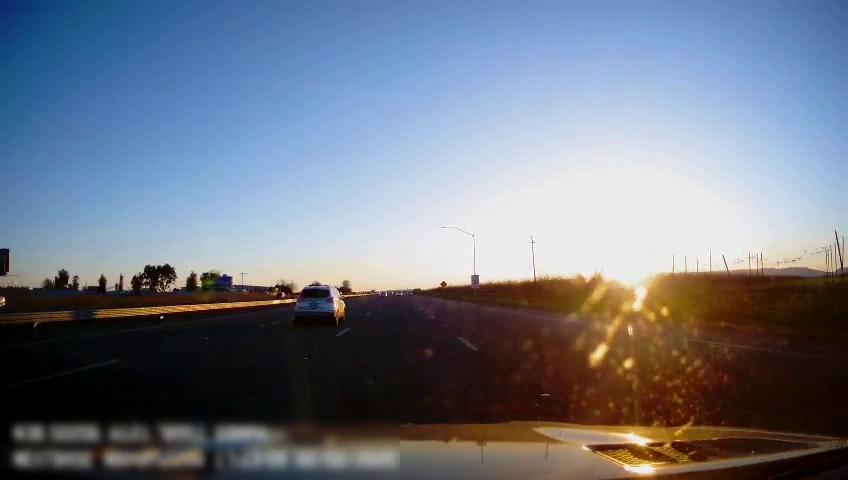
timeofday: Day
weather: Sunny
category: Drivable Space
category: Vehicles | SUV
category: Vehicles | Car
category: Lanes | Alternate Lane
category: Lanes | Alternate Lane
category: Lanes | Current Lane
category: Lanes | Current Lane
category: Lanes | Alternate Lane
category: Traffic | Signs